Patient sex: F
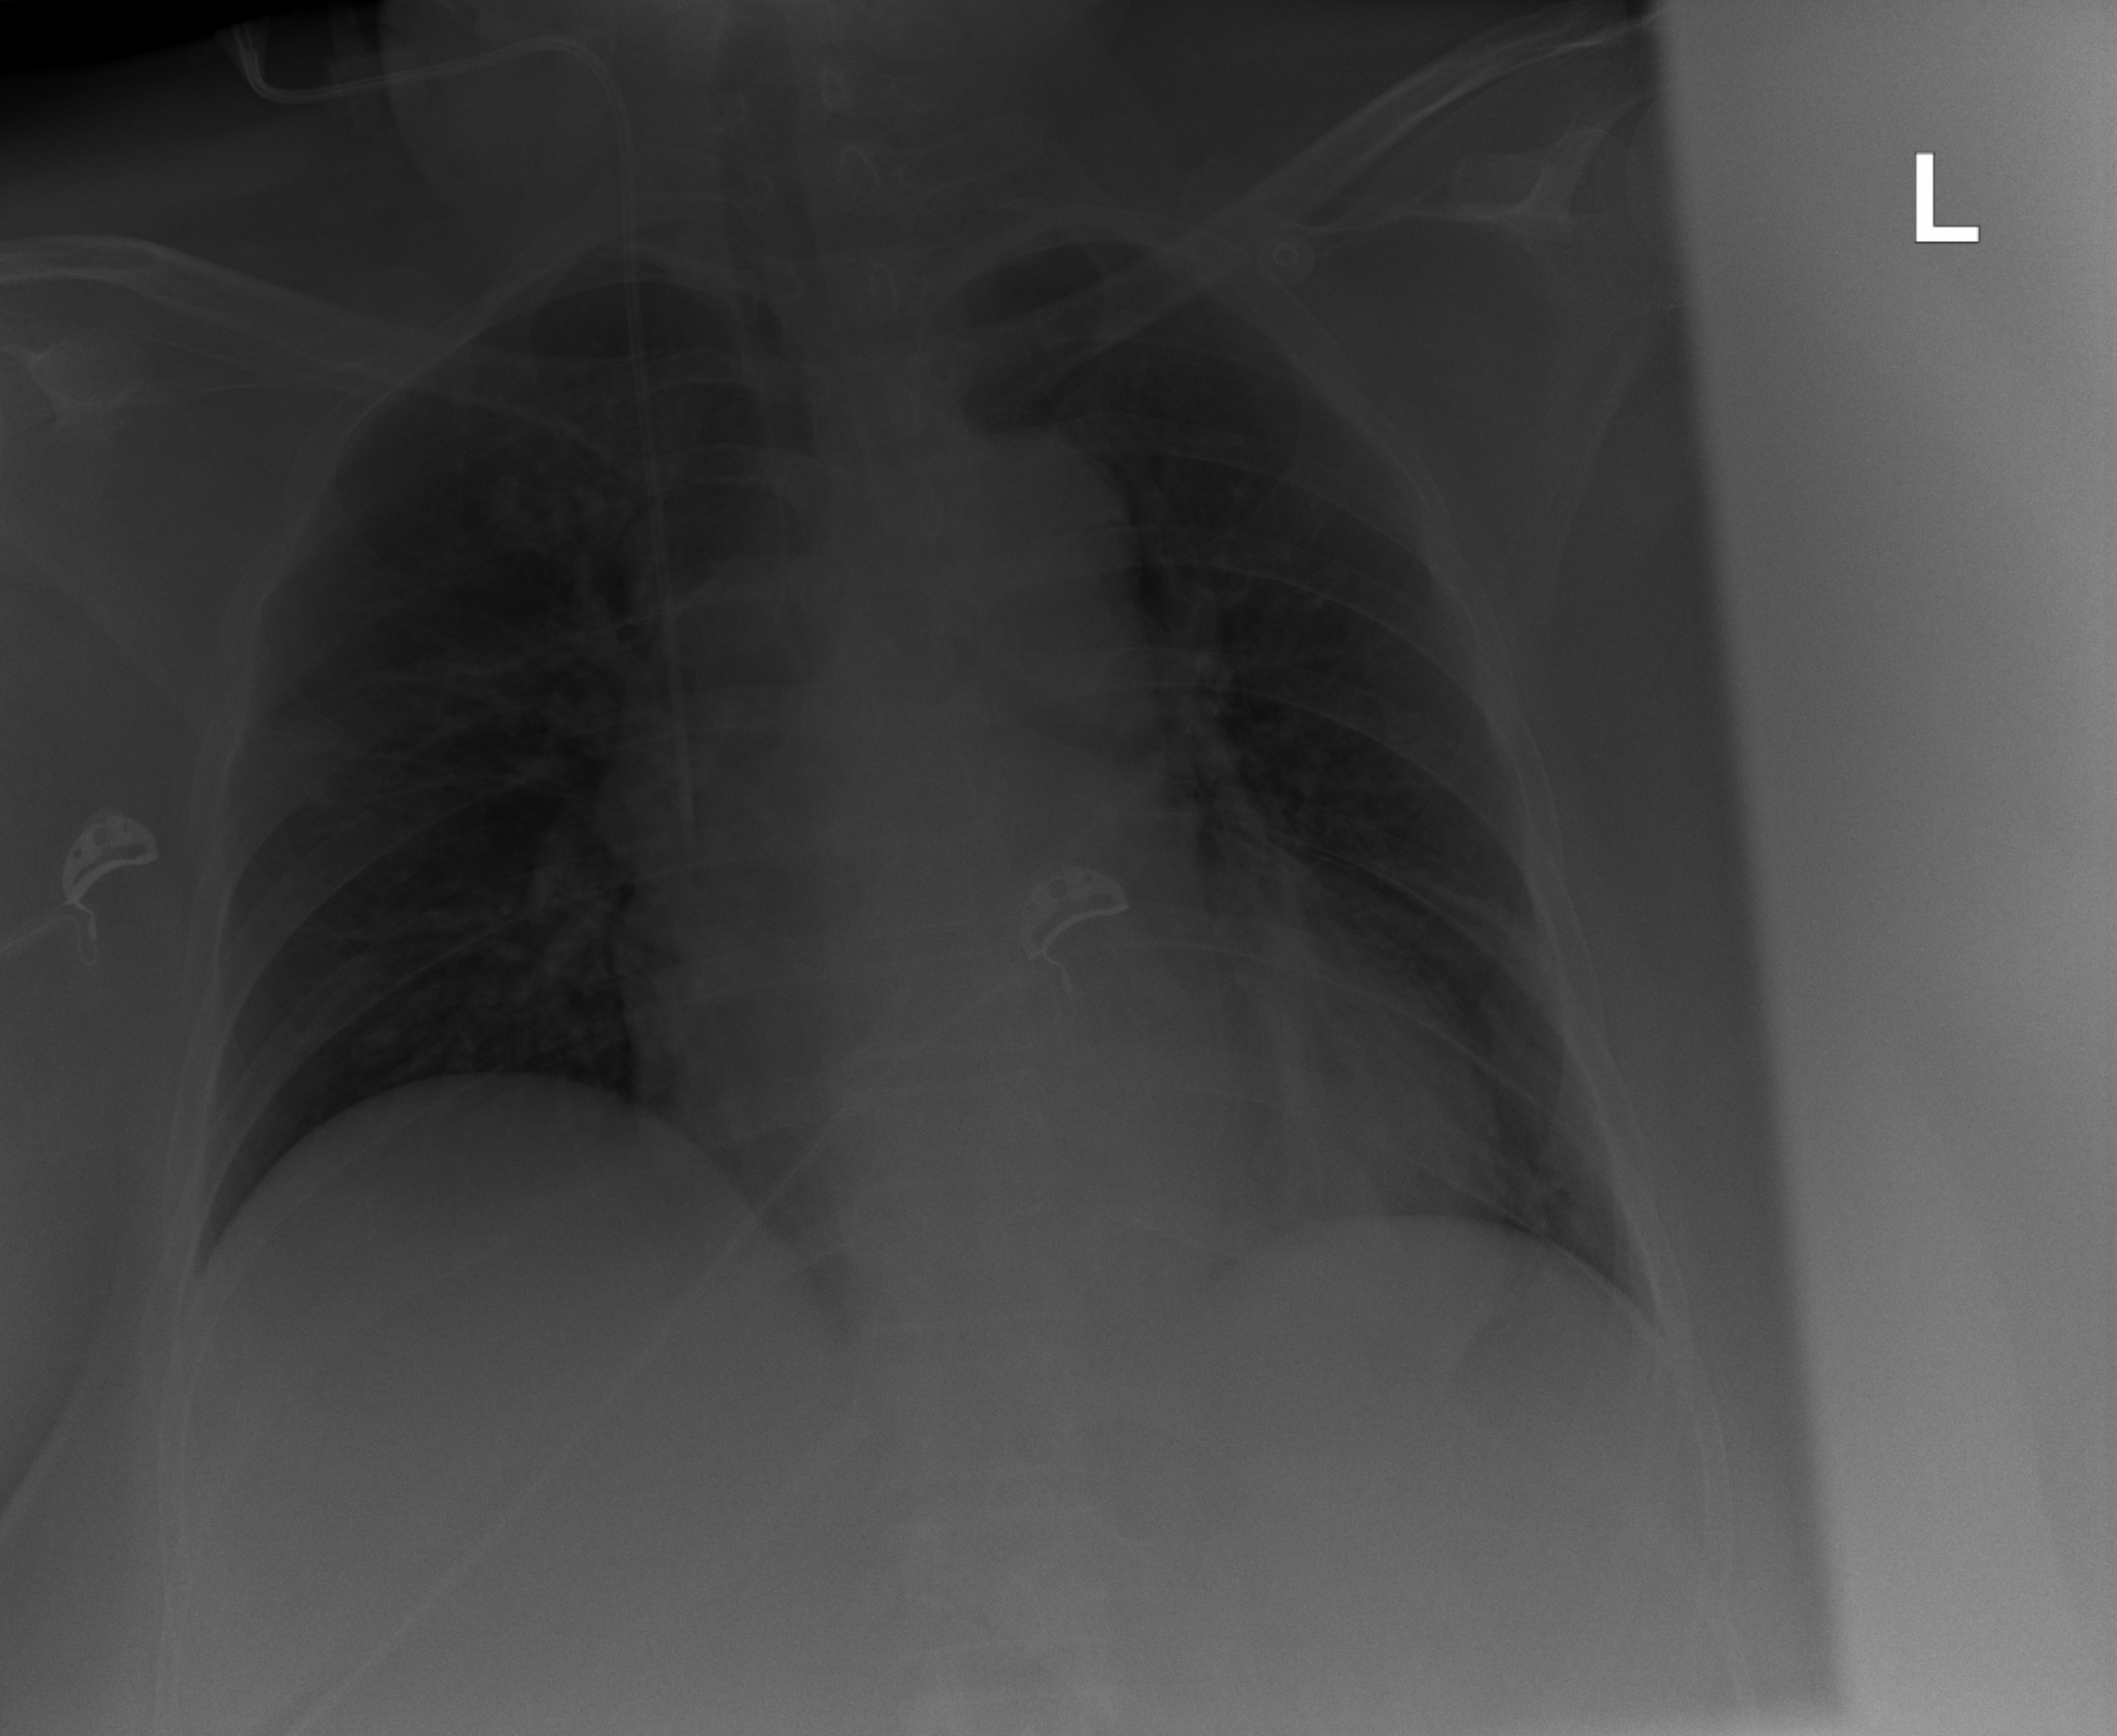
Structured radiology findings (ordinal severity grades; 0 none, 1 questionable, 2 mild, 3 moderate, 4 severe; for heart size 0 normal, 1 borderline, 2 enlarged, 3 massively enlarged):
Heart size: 1
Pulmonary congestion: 0
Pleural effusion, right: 0
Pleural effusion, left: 0
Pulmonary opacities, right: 0
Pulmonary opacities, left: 0
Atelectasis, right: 0
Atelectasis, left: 2